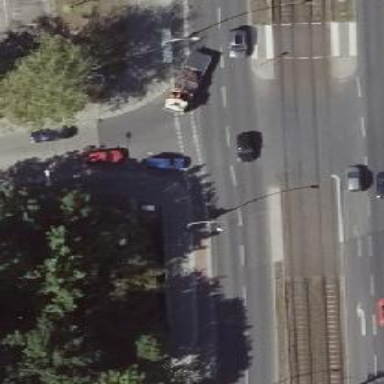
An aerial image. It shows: Secondary road with asphalt surface and lane markings.